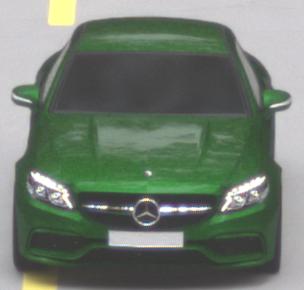
Make: Mercedes-Benz
Model: C 43 AMG
Detailed model: C-Class (205) AMG Limousine
Model produced from: 2016/10
Model produced until: 2018/04
Doors: 4
Color: green
Road condition: dry road
Daytime: morning or afternoon
Contrast: low contrast